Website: crate-barrel
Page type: billing-address
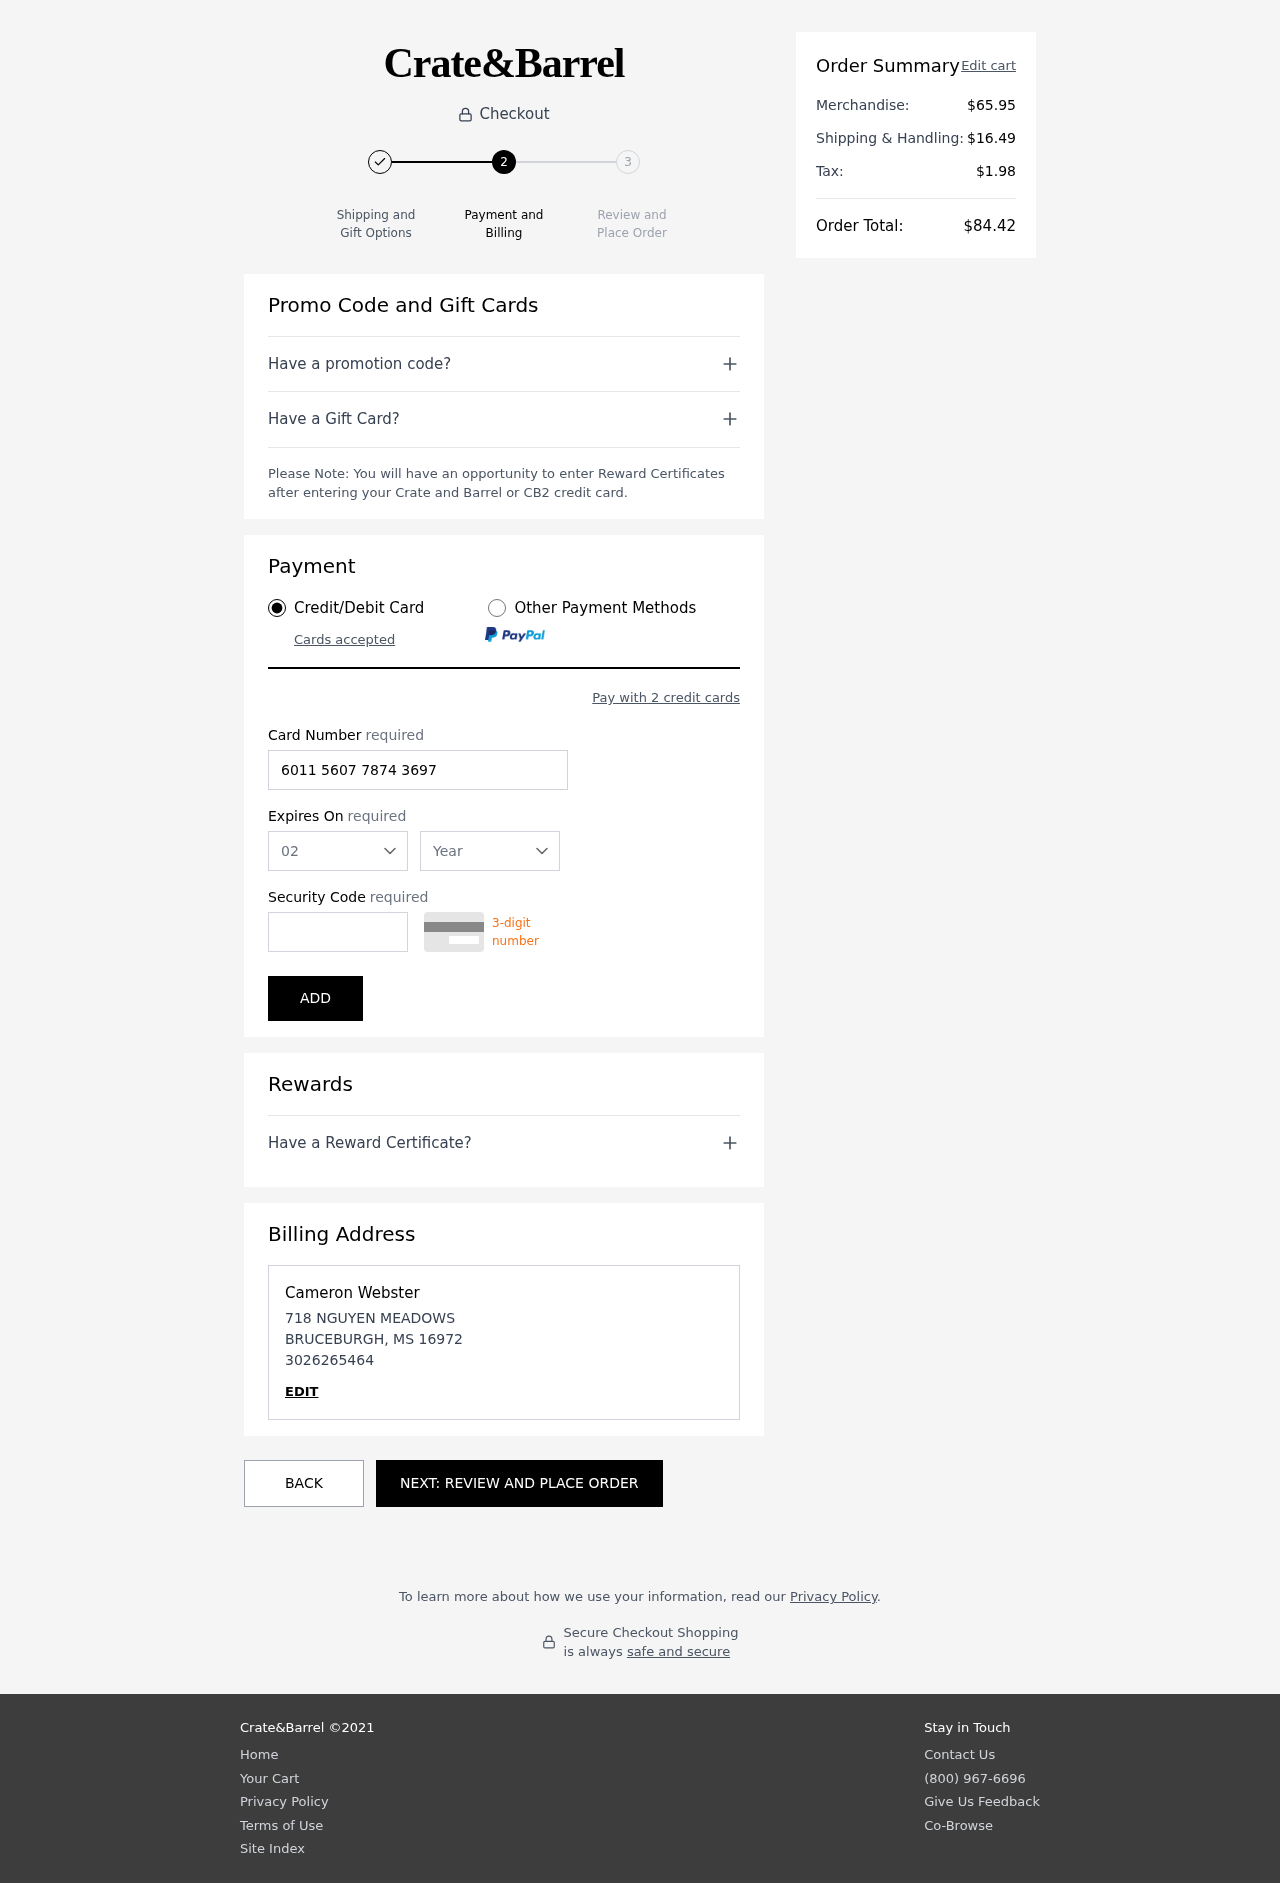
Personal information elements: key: PII_CARD_CVV
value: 077
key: PII_CARD_EXPIRY_MONTH
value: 02
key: PII_CARD_EXPIRY_YEAR
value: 30
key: PII_CARD_NUMBER
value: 6011 5607 7874 3697
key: PII_CITY
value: BRUCEBURGH
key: PII_FULLNAME
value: Cameron Webster
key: PII_PHONE
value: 3026265464
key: PII_POSTCODE
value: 16972
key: PII_STATE_ABBR
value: MS
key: PII_STREET
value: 718 NGUYEN MEADOWS
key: PII_FIRSTNAME
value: Cameron
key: PII_LASTNAME
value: Webster
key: PII_PHONE_LINE
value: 5464
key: PII_PHONE_SUFFIX
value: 5464
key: PII_POSTCODE_FULL
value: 16972
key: PII_PHONE2
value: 3026265464
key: PII_PHONE3
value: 3026265464
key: PII_FULLNAME2
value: Cameron Webster
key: PII_FULLNAME3
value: Cameron Webster
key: PII_FIRSTNAME2
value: Cameron
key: PII_FIRSTNAME3
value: Cameron
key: PII_LASTNAME2
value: Webster
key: PII_LASTNAME3
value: Webster
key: PII_FIRSTNAME_DERIVED
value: Cameron
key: PII_LASTNAME_DERIVED
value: Webster
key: PII_PHONE_NUMERIC
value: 3026265464
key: PII_PHONE_LINE_NUMERIC
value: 5464
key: PII_PHONE_SUFFIX_NUMERIC
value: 5464
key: PII_POSTCODE_NUMERIC
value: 16972
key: PII_PHONE2_NUMERIC
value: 3026265464
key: PII_PHONE3_NUMERIC
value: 3026265464
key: PII_FULLNAME_DERIVED
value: Cameron Webster
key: PII_NAME_FULL_DERIVED
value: Cameron Webster
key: PII_PHONE_DIGITS
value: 3026265464
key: PII_PHONE_LAST4
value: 5464
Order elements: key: ORDER_SUBTOTAL
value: $65.95
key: ORDER_SHIPPING_COST
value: $16.49
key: ORDER_TAX
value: $1.98
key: ORDER_TOTAL
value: $84.42